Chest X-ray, PA view. Patient: 35 years old, sex M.
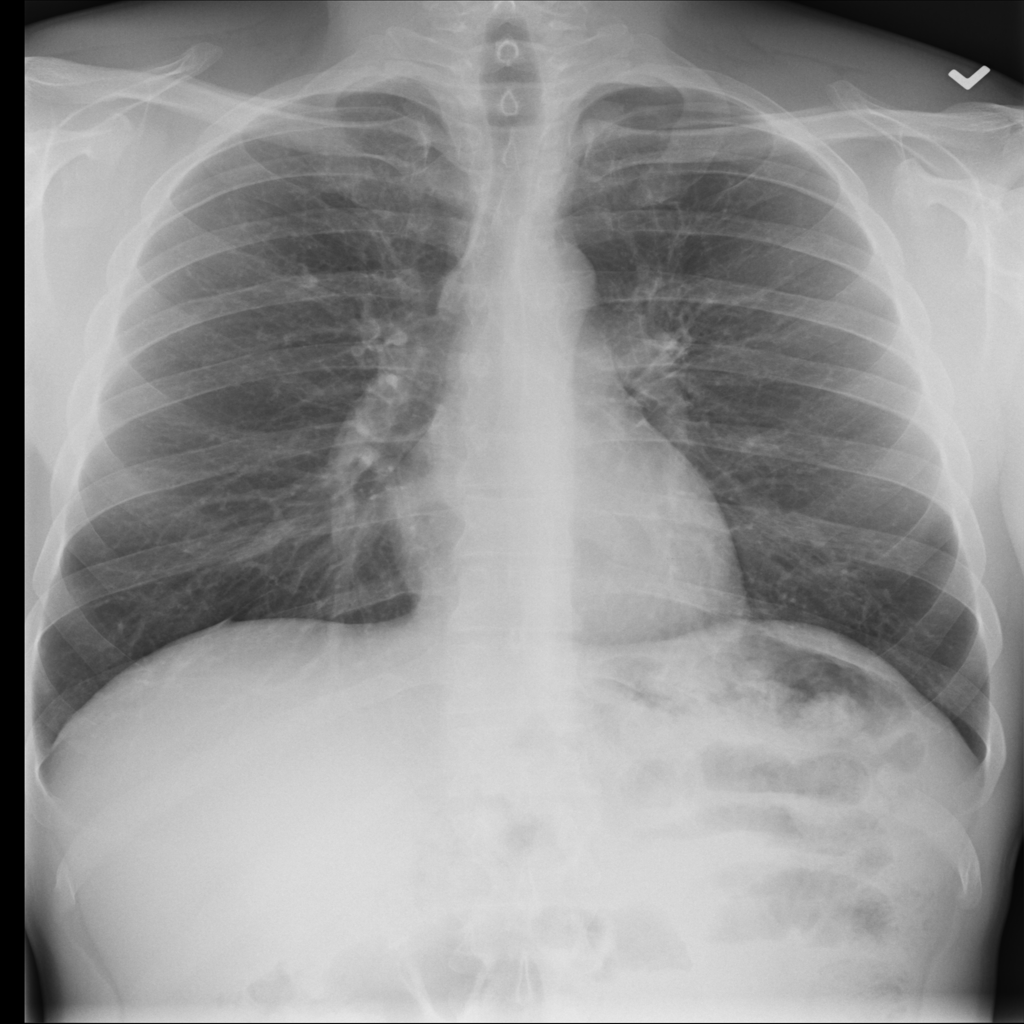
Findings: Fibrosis